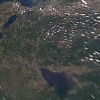
Label: land